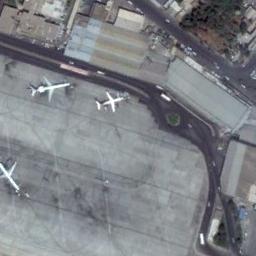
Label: airplane